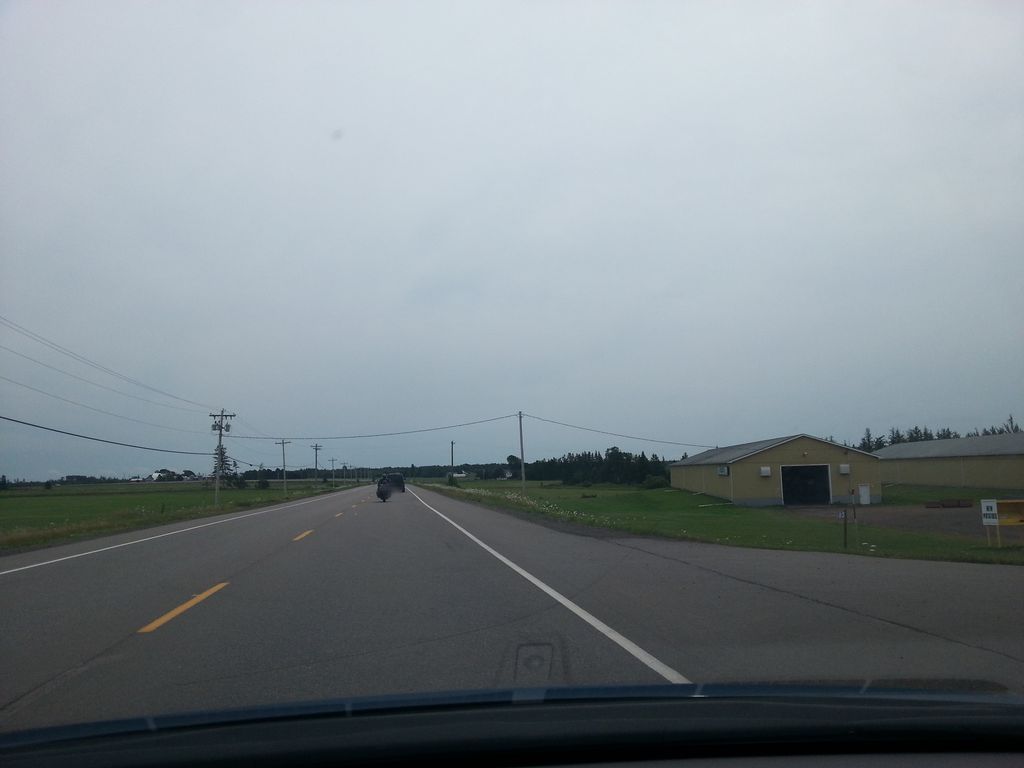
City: charlottetown